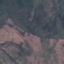
Land use / land cover: HerbaceousVegetation